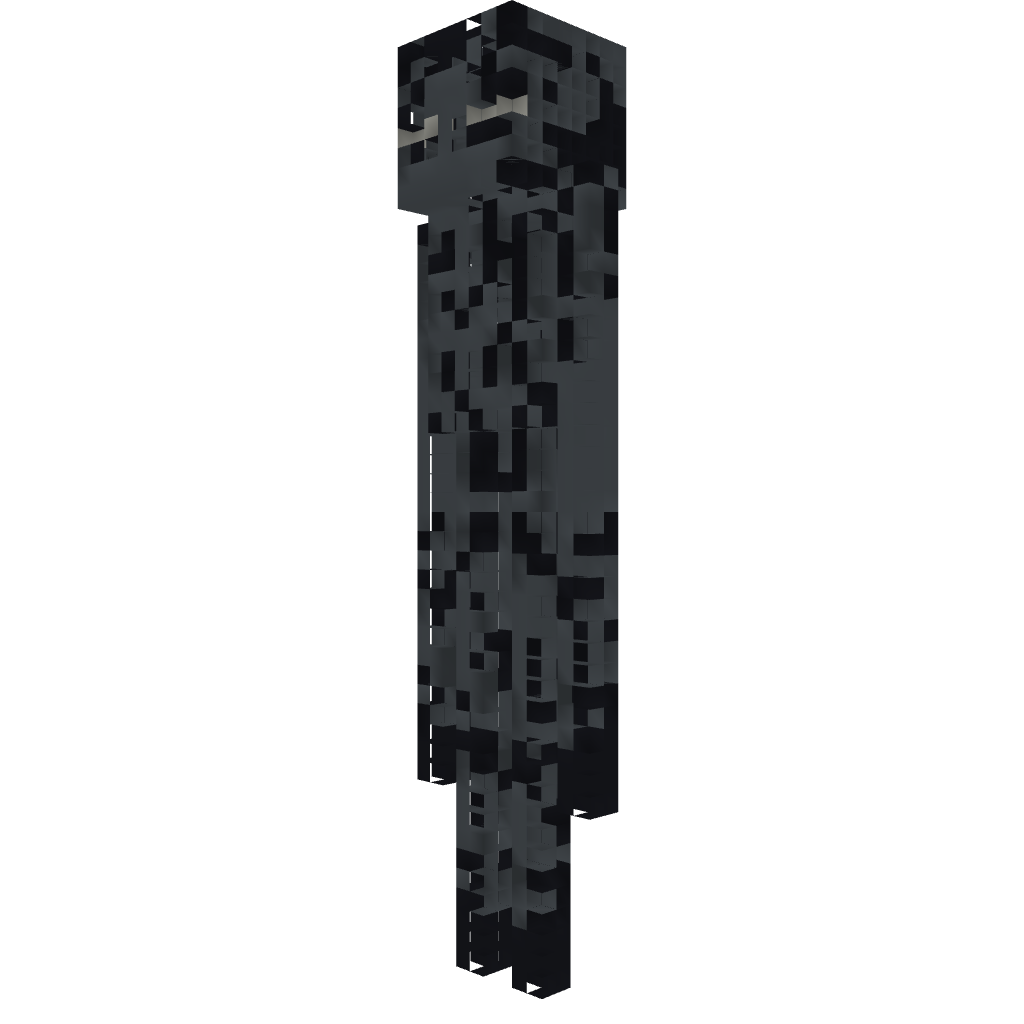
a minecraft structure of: Enderman Statue